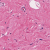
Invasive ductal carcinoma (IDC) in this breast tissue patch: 0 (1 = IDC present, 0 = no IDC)